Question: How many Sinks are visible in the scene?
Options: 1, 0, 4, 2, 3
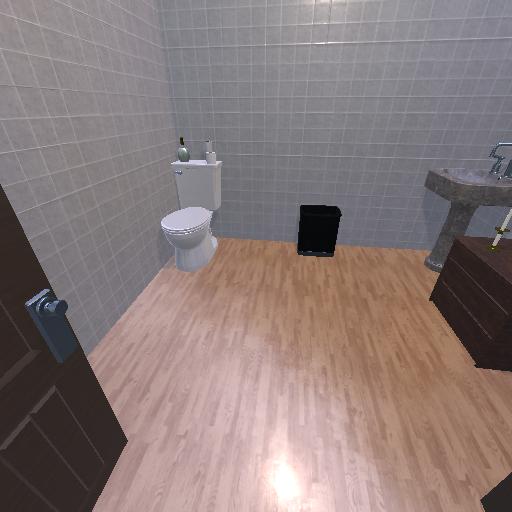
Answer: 1